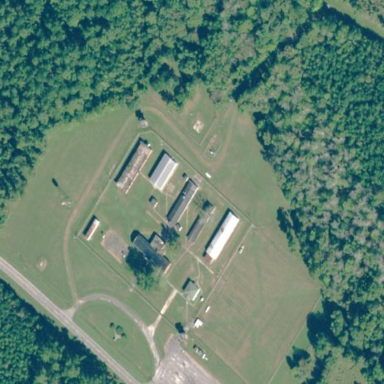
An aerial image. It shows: Prison.